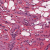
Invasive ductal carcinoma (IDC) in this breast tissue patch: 1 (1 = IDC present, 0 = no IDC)